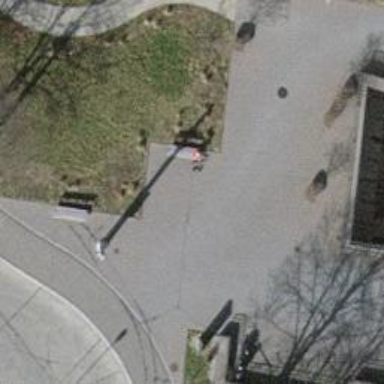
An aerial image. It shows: Brown bench in the vicinity.